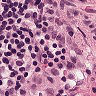
Metastatic tissue present: no